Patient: sex F, age 29
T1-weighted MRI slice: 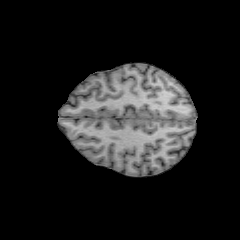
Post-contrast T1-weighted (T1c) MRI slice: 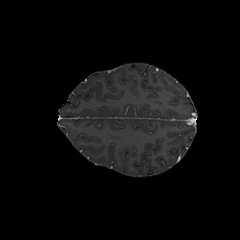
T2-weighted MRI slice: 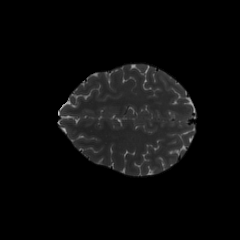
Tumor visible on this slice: no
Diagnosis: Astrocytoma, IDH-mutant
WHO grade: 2